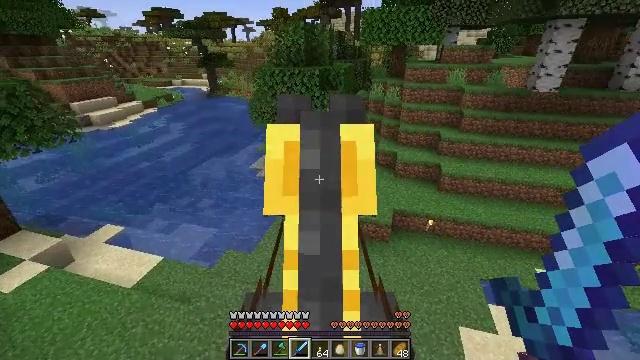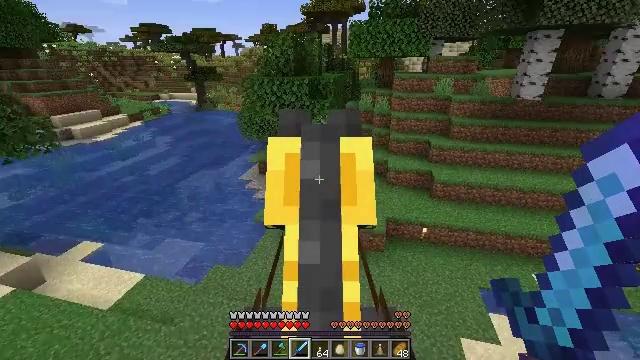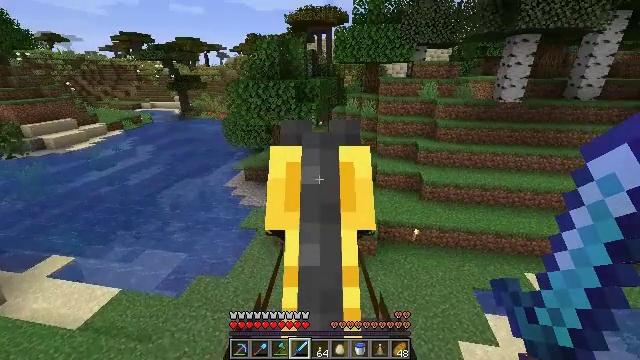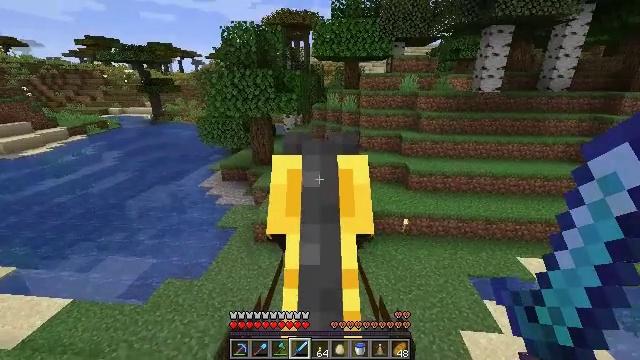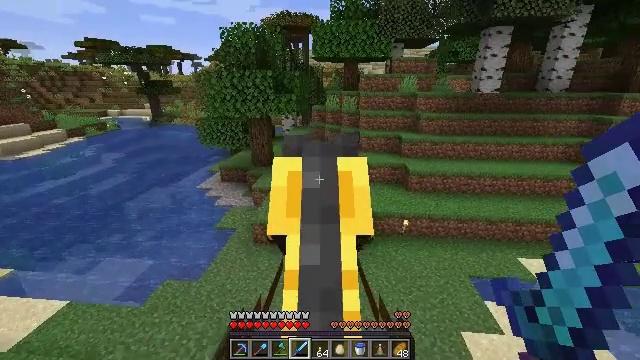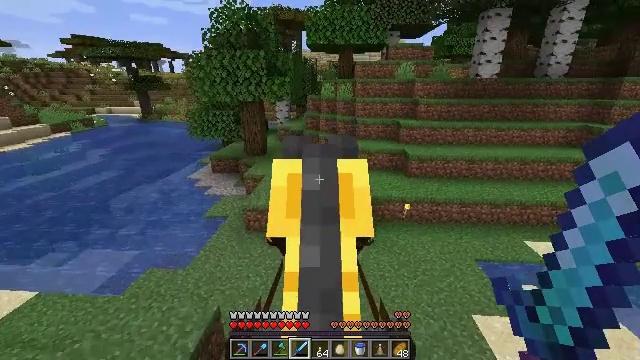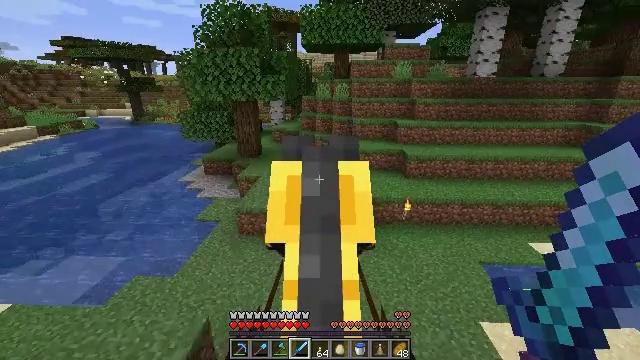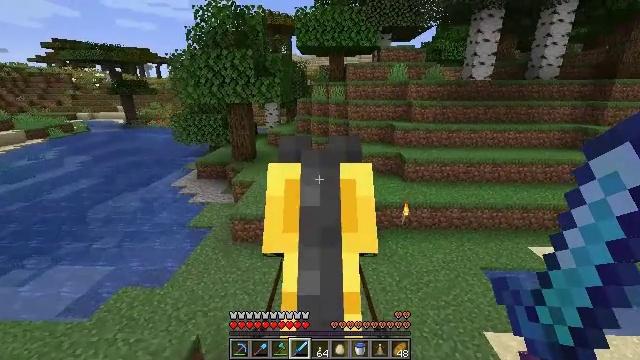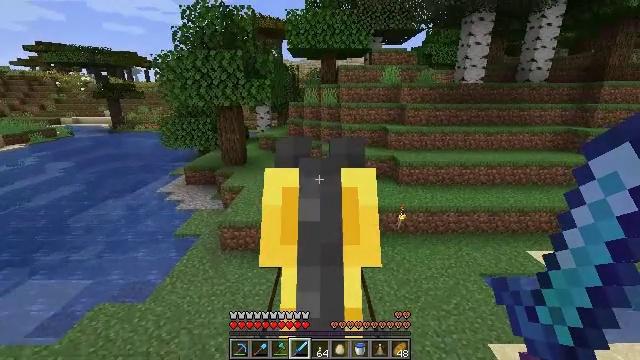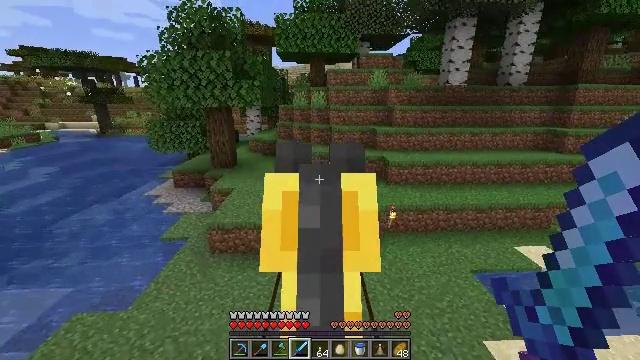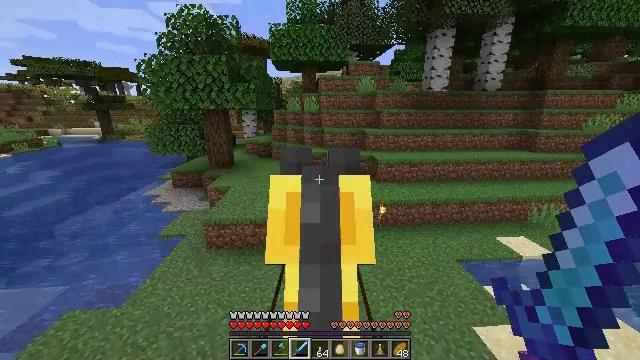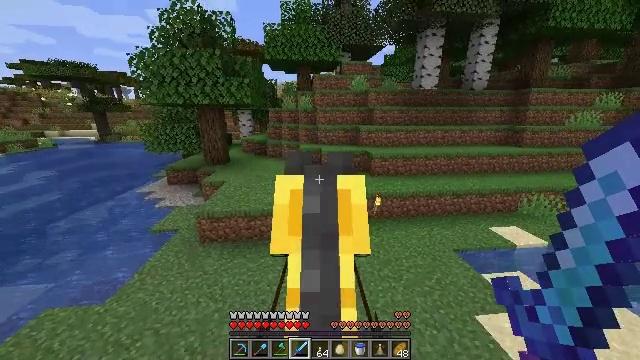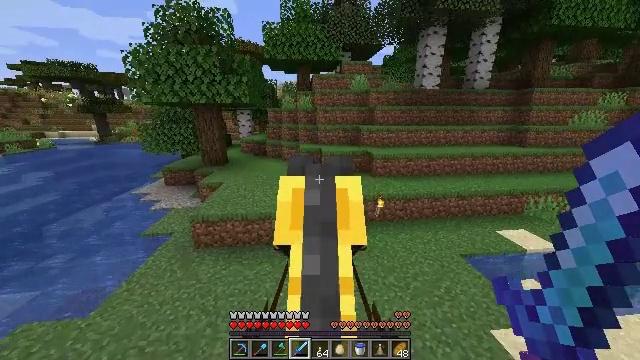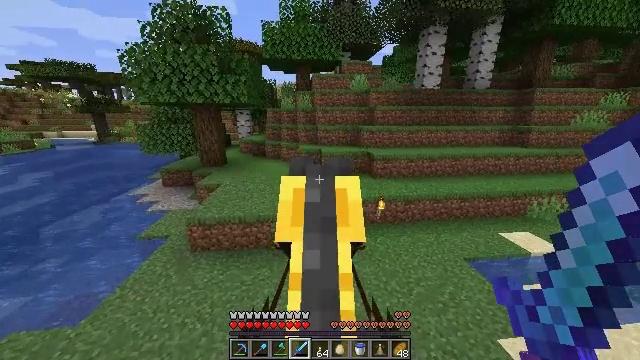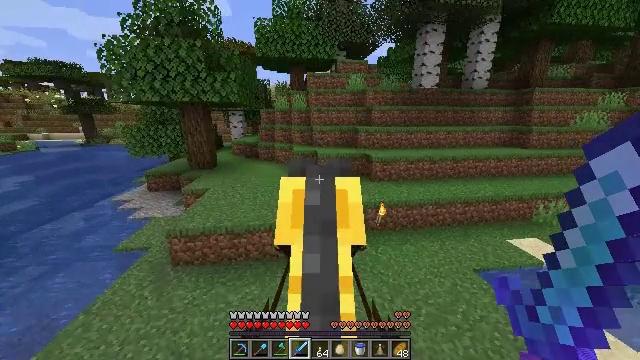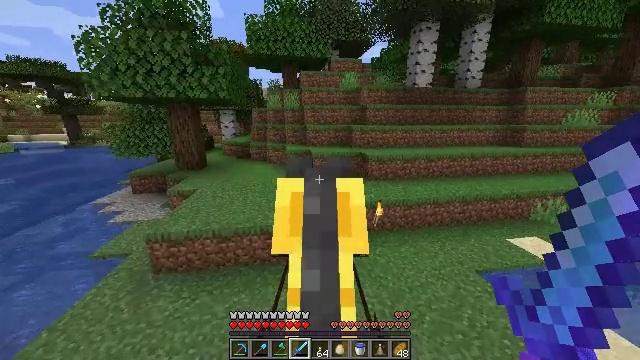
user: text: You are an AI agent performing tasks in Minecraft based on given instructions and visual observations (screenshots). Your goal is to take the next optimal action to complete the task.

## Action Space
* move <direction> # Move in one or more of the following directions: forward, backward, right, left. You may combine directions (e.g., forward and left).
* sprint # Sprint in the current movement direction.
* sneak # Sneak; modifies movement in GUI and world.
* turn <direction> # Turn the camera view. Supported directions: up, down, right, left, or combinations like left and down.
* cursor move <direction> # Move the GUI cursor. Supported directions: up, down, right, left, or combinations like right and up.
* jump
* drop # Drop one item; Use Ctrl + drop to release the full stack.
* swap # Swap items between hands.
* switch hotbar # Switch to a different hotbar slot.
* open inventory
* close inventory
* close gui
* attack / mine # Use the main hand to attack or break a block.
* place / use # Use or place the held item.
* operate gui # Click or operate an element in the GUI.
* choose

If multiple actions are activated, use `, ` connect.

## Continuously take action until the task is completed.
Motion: motion action
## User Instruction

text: Break the sandstone to collect.
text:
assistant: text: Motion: move forward, turn right and up
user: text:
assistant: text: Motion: move forward, turn right and up
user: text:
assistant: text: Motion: move forward, turn right and up
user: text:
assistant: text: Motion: move forward, turn right
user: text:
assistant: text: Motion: move forward
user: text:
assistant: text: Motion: move forward, turn right
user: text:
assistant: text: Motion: move forward, turn right
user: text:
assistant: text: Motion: move forward, sprint, turn right
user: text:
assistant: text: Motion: move forward, sprint, turn right
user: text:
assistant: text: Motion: move forward, sprint, turn right
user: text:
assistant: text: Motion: move forward, sprint
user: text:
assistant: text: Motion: move forward, sprint
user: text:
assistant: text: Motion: move forward, sprint
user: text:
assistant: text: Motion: move forward, sprint, turn right
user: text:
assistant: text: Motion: move forward, sprint, turn right
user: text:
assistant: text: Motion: move forward, sprint, turn right
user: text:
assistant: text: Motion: move forward, sprint
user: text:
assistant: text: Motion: move forward, sprint
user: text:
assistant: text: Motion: move forward, sprint
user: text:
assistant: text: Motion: move forward, sprint
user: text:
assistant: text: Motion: move forward, sprint
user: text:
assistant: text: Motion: move forward, sprint, turn left
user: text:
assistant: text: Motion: move forward, sprint, turn left
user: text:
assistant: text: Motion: move forward, sprint, turn left
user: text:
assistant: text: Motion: move forward, sprint, turn left
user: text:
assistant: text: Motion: move forward, sprint, turn left
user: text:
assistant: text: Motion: move forward, sprint, turn left
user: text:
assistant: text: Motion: move forward, sprint, turn left
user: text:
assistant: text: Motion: move forward, sprint
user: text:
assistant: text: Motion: move forward, sprint, turn left